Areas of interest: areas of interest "CHINA MOBILE Wuxi Branch"
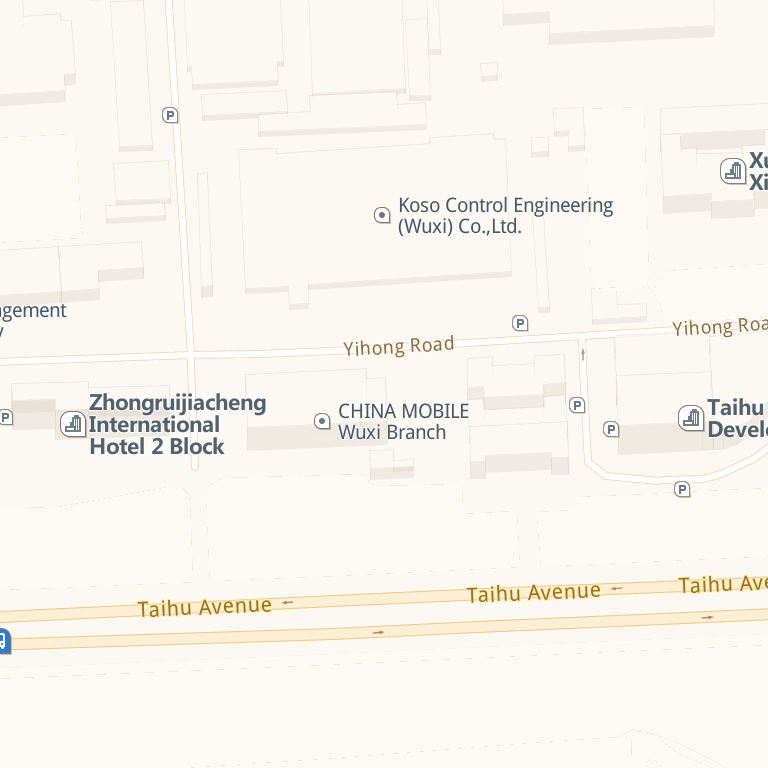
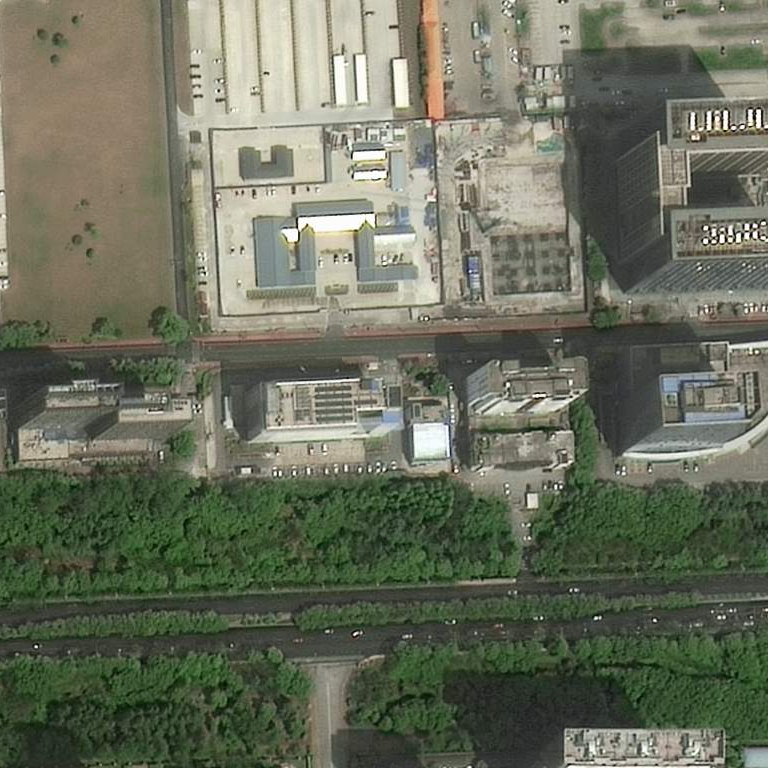